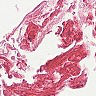
Metastatic tissue present: no